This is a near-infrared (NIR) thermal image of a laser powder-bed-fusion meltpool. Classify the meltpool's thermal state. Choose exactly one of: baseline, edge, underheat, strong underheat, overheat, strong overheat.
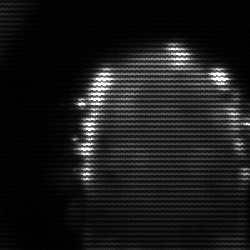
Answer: baseline